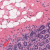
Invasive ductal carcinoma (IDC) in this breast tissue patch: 0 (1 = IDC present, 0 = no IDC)